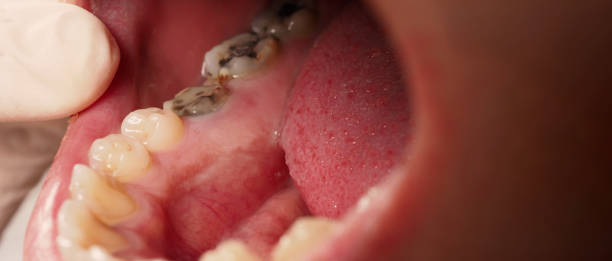
Condition: Caries